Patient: sex M, age 32
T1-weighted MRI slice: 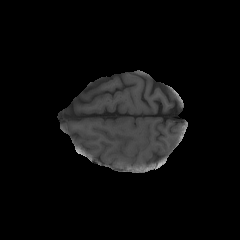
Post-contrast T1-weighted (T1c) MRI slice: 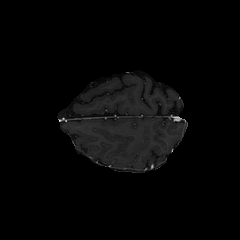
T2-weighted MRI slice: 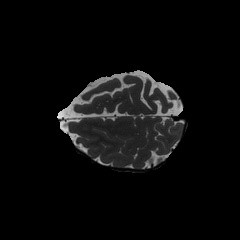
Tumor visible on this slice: no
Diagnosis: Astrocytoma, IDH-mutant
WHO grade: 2